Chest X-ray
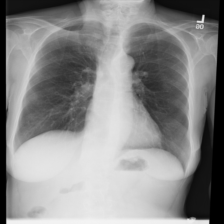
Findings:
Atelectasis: negative
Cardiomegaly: negative
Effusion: negative
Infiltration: negative
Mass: negative
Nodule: negative
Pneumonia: negative
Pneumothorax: negative
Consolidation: negative
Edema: negative
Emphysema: negative
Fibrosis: negative
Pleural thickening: negative
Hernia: negative